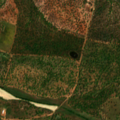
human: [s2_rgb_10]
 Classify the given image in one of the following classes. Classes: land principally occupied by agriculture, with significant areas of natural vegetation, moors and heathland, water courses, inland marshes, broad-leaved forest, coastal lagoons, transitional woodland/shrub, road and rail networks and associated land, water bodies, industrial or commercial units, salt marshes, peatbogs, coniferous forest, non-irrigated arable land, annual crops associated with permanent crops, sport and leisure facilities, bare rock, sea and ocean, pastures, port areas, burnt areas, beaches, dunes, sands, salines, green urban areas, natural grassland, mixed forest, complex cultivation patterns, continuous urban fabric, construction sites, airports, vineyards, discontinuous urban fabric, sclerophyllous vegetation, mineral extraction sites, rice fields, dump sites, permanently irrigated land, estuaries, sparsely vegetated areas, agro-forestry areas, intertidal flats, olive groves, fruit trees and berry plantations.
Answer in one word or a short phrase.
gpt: non-irrigated arable land, permanently irrigated land, agro-forestry areas